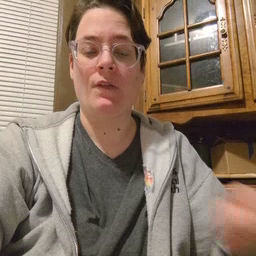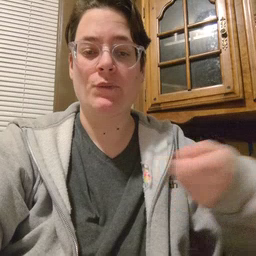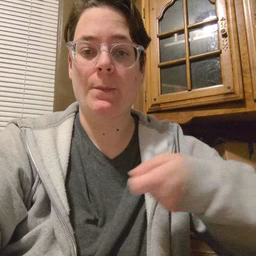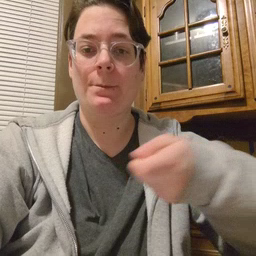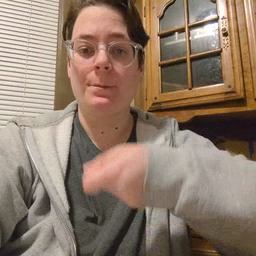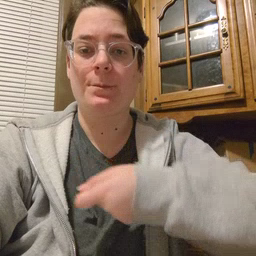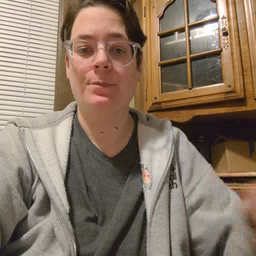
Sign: vacuum